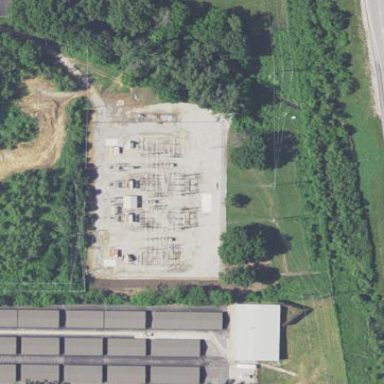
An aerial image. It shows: Distribution substation surrounded by fence.